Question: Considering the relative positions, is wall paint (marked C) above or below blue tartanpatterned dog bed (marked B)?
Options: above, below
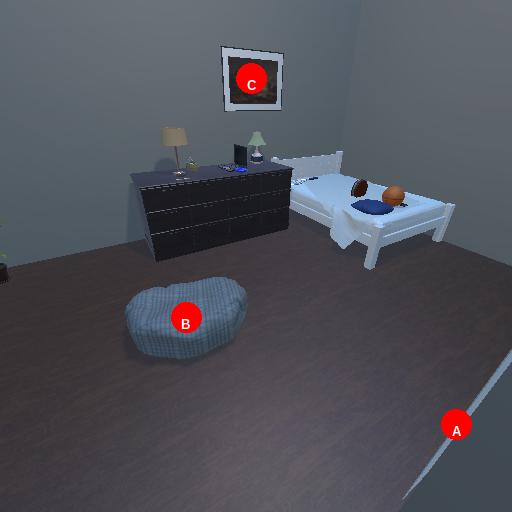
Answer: above